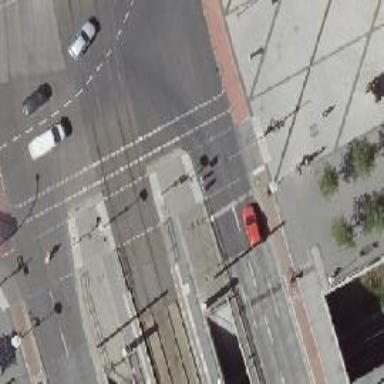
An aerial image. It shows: Footway located on traffic island.